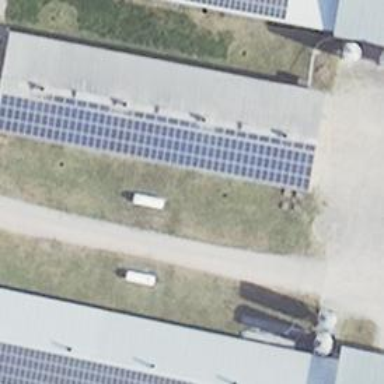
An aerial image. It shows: Solar photovoltaic panel generating electricity. It is small installation located on building.